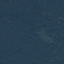
Land use / land cover class: Forest